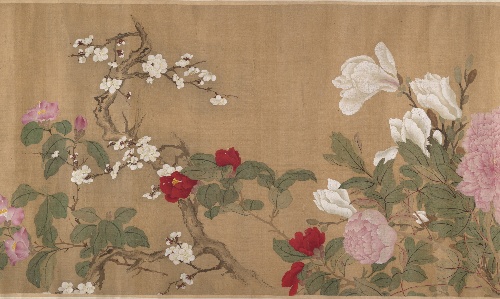
Title: 清   （傳）惲壽平   百花圖   卷|One Hundred Flowers
Artist: Yun Shouping
Artist bio: Chinese, 1633–1690
Date: 18th century
Object type: Handscroll
Classification: Paintings
Medium: Handscroll; ink and color on silk
Culture: China
Period: Qing dynasty (1644–1911)
Dimensions: 16 1/2 x 255 1/2 in. (41.9 x 649 cm)
Department: Asian Art
Credit line: Bequest of John M. Crawford Jr., 1988
Accession year: 1989
Repository: Metropolitan Museum of Art, New York, NY
Tags: Flowers